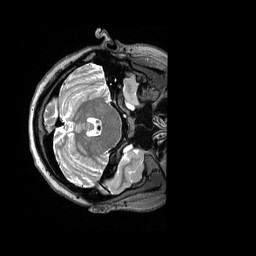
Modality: T2w
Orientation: axial
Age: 21
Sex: female
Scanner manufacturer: siemens
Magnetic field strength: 3 T
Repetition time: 3.2 s
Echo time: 0.562 s